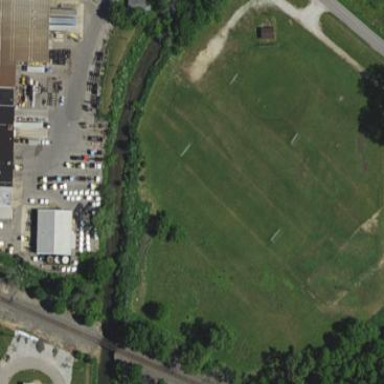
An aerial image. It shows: Soccer pitch for leisureland activities.